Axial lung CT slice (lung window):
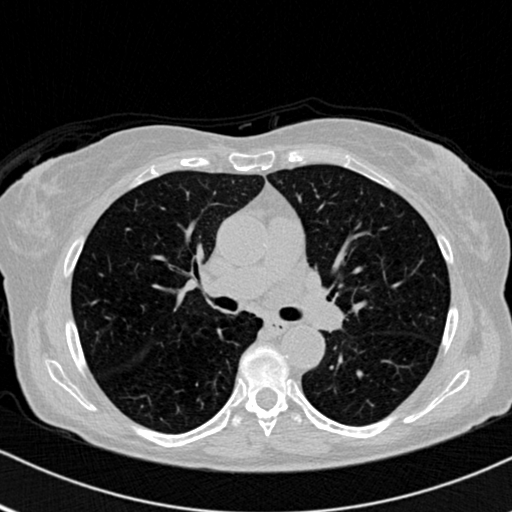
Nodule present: no